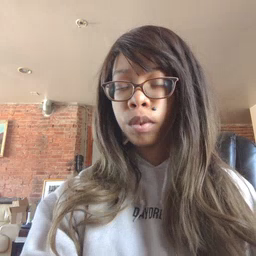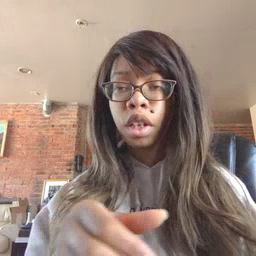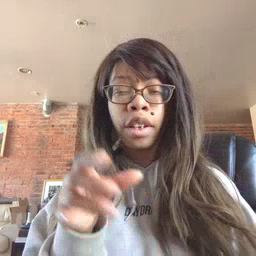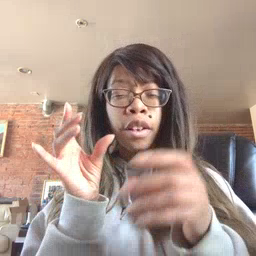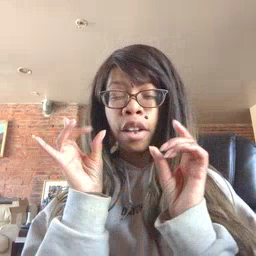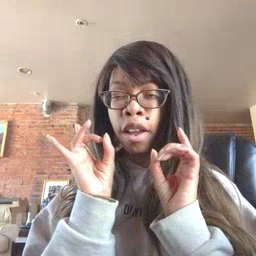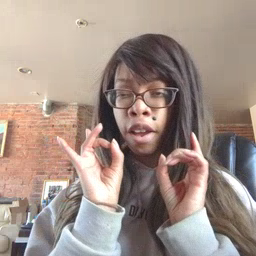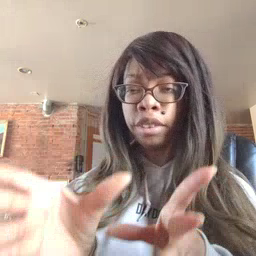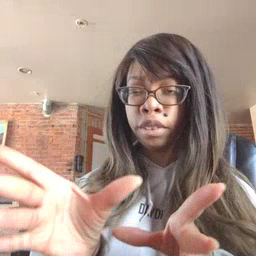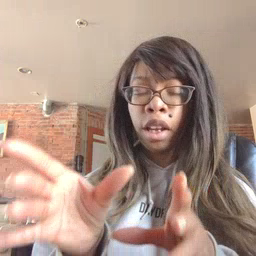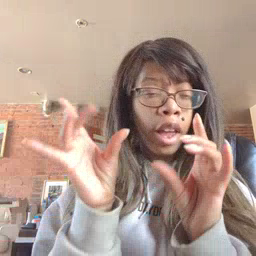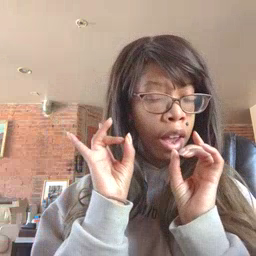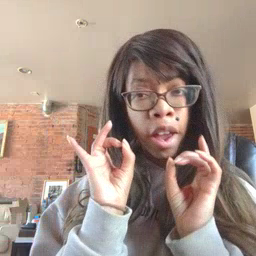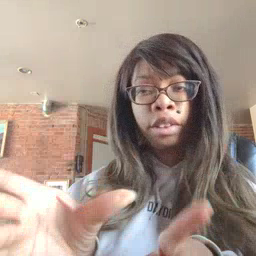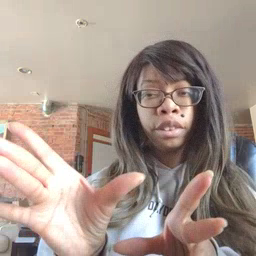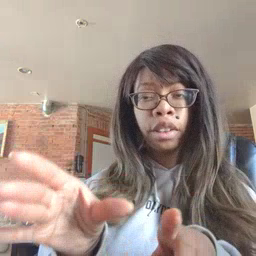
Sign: hate